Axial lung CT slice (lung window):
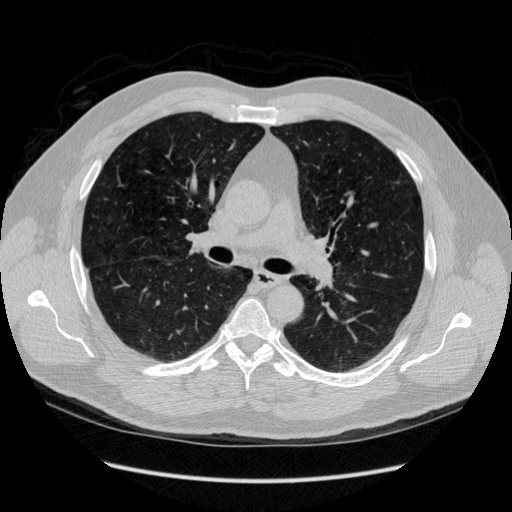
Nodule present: no